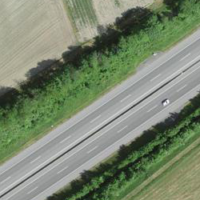
EUNIS habitat code: 57
Species observed at this site:
Milvus milvus